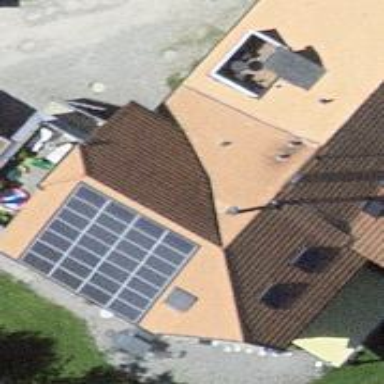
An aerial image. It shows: Solar power generator utilizing photovoltaic technology with solar photovoltaic panels.